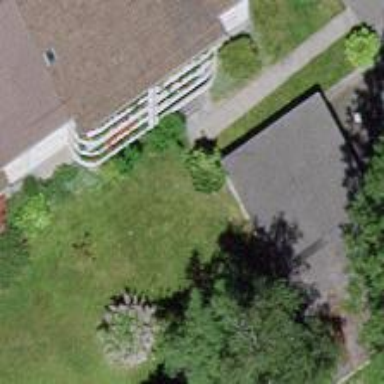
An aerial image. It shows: Group of garages.